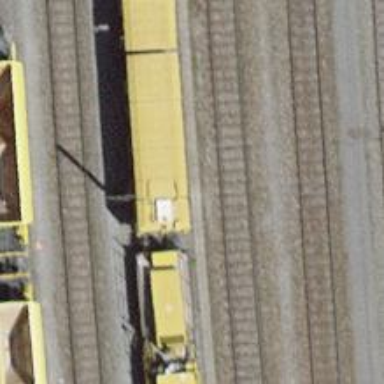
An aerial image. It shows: Siding railway line with electrified contact line for the trains.